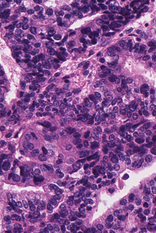
Tumor epithelial tissue: yes
Tumor-associated stroma tissue: yes
Normal tissue: no